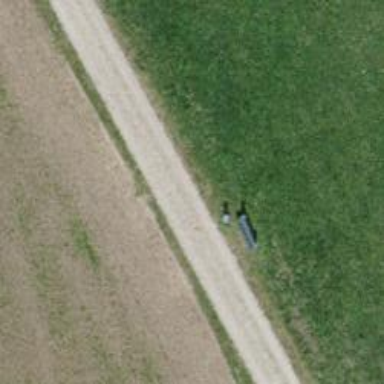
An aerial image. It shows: Bench for seating.